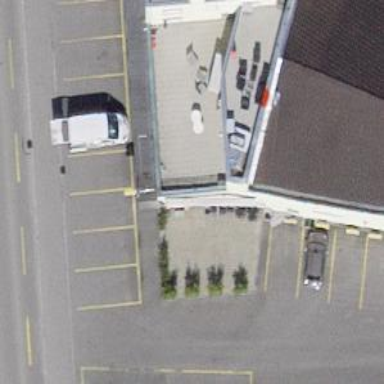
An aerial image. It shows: Restaurant.